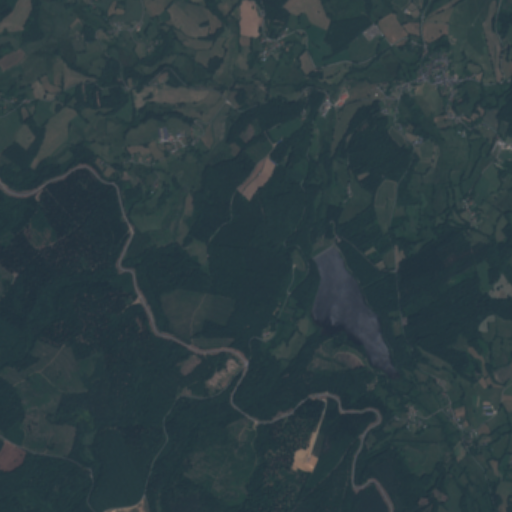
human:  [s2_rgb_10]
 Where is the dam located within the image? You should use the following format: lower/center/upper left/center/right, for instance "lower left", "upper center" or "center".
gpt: The dam is located in the center of the image.
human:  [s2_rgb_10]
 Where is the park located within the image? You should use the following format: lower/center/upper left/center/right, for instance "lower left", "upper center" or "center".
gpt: The park is located in the upper right of the image.
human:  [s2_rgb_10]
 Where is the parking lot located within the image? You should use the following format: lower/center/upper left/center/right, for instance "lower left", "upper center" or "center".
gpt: The parking lot is located in the upper right of the image.
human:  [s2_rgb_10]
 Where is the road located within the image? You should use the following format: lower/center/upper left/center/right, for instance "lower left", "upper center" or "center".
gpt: There is no road in the image.